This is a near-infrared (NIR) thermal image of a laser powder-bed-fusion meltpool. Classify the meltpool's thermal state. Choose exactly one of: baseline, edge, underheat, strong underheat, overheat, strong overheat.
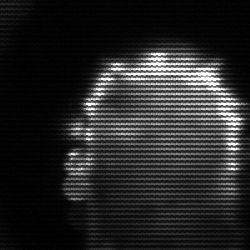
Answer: baseline